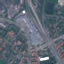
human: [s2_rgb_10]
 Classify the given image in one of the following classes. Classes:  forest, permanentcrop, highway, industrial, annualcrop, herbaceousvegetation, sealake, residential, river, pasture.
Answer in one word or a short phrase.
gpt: Highway